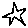
Label: star